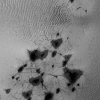
Atmospheric dust classification: not_dusty